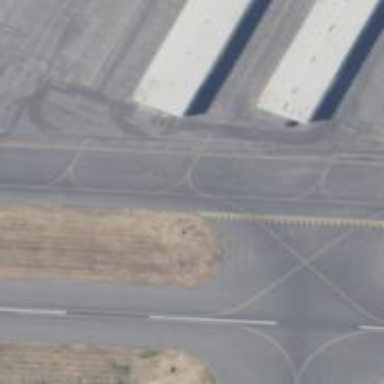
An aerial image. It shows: View of taxiway at the airport.